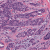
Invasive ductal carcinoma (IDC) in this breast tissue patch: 1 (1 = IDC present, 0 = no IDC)